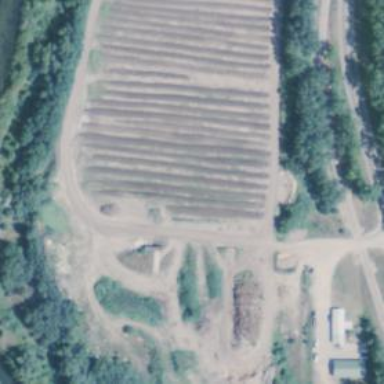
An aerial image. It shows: Recycling centre that accepts garden waste.